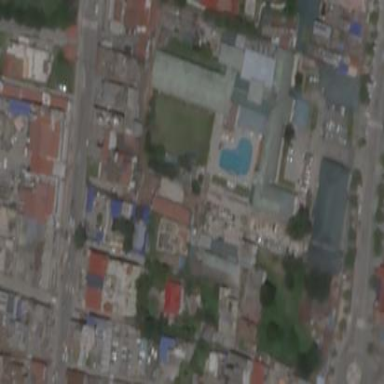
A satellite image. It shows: Hotel building.